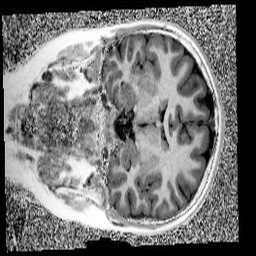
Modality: UNIT1
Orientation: coronal
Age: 10
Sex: female
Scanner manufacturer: siemens
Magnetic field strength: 3 T
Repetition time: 4 s
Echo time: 0.00299 s